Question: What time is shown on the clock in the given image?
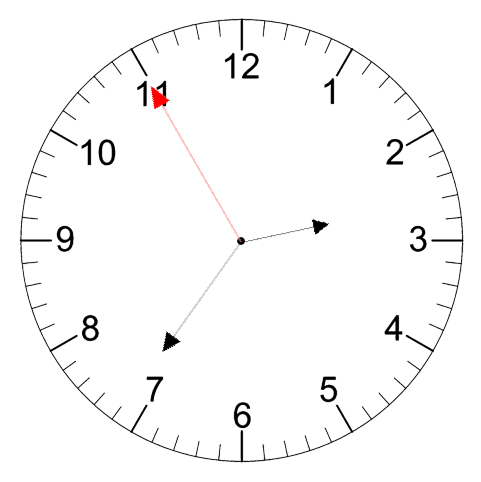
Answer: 02:35:55